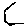
Label: hexagon